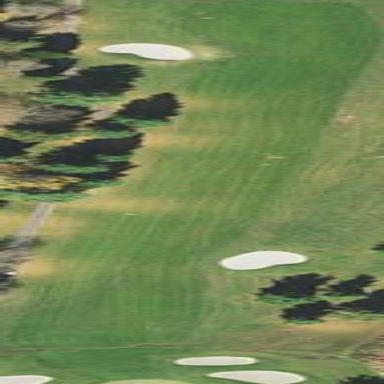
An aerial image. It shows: Golf fairway surrounded by grass.